Question: I'm trying to implement shadow mapping in my game. The shaders you see below result in correctly drawn shadows for the game's map, but all the models walking around on the map are completely black.
Here's a screenshot:

I suspect the problem lies with the calculation of the world position. The gl_Vertex is not transformed in any way. Because the map is generated with absolute world coordinates, the transformation with the light matrix results in a correct relative position that can be used to perform the shadow mapping.
However, my 3D models are all very close to the origin. So if their coordinates are plainly transformed using the light matrix, they will most likely never be lit.
I'm wondering if this could be the case, and if so, how I could fix it.
Here's my vertex shader:
'''
#version 120
uniform mat4x4 LightMatrixValue;
varying vec4 shadowMapPosition;
varying vec3 worldPos;
void main(void)
{
vec4 modelPos = gl_Vertex;
worldPos=modelPos.xyz/modelPos.w;
vec4 lightPos = LightMatrixValue*modelPos;
shadowMapPosition = 0.5 * (lightPos.xyzw +lightPos.wwww);
gl_Position = ftransform();
}
'''
And the fragment shader:
varying vec4 shadowMapPosition;
varying vec3 worldPos;
'''
uniform sampler2D depthMap;
uniform vec4 LightPosition;
void main(void)
{
vec4 textureColour = gl_Color;
vec3 realShadowMapPosition = shadowMapPosition.xyz/shadowMapPosition.w;
float depthSm = texture2D(depthMap, realShadowMapPosition.xy).r;
if (depthSm < realShadowMapPosition.z-0.0001)
{
textureColour = vec4(0, 0, 0, 1);
}
gl_FragColor= textureColour;
}
'''
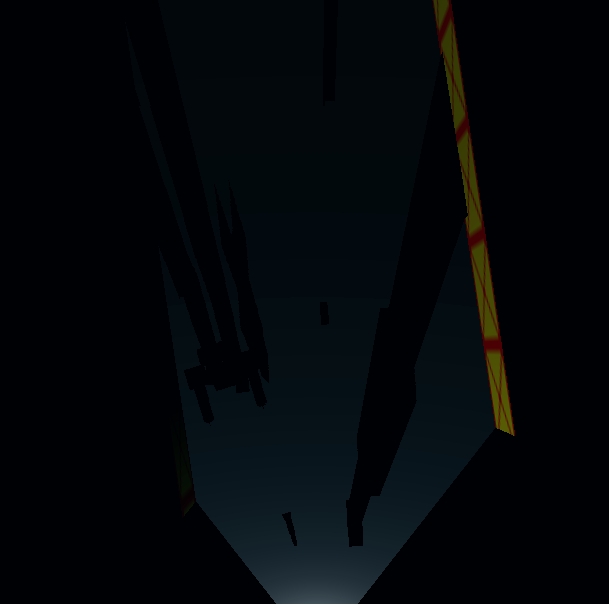
Answer: I write this here because it will not fit above, i hope it will solve you problem.
For rendering you on the one hand have your models with their model matrix to position the element, on the other hand you have you and matrix that transforms your model into the screen space.
For creating your shadow map (simplest approach, and i guess the one you have chosen) you render the scene from the view of the light source, so you apply the and matrix of you light source, which will map the 'x', 'y' and 'z' value to screen space. The 'x' and 'y' values are for the position in the image, the 'z' is for the depth buffer test and for the color you write in your color buffer (you later use as shadow map).
For the final rendering you load this shadow map and the and matrix of the light to your shader. For the display in the scene you apply your and matrix of the camera to the vertexes, for the shadow map lookup you apply the and matrix of the light to the vertex (like you did with the rendering for the shadow map). When you apply the lights and matrix to the vertex you have the same mapping as in the shadow map pass, now you only need to transform your 'x' and 'y' coordinates to the texture coordinates and lookup the stored 'z' value, which you compare with the calculated one.
Transforming the models world position into screen space (from the lights point of view)
'''
shadowMapPosition = matLightViewProjection * modelWoldPos;
'''
'''
shadowMapPosition = shadowMapPosition / shadowMapPosition.w ;
// Add an offset to prevent self-shadowing and moire pattern
shadowMapPosition.z += 0.0005;
//lookup the stored z value
float distanceFromLight = texture2D(depthMap,shadowMapPosition.xz).z;
'''
Now just compare the 'distanceFromLight' with the 'shadowMapPosition.z' to see if the object is in shadow or not.
So in your second pass you will do the steps of the shadow mapping again, except that you don't draw the data you calculated but compare it to the one you calculated in the pass before.